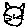
Label: cat